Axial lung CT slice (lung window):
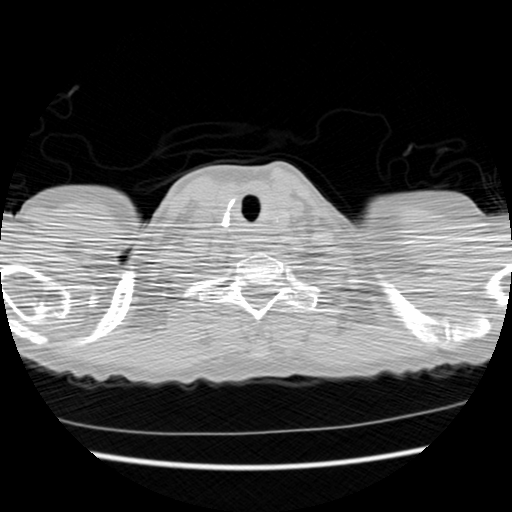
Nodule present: no